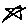
Label: star